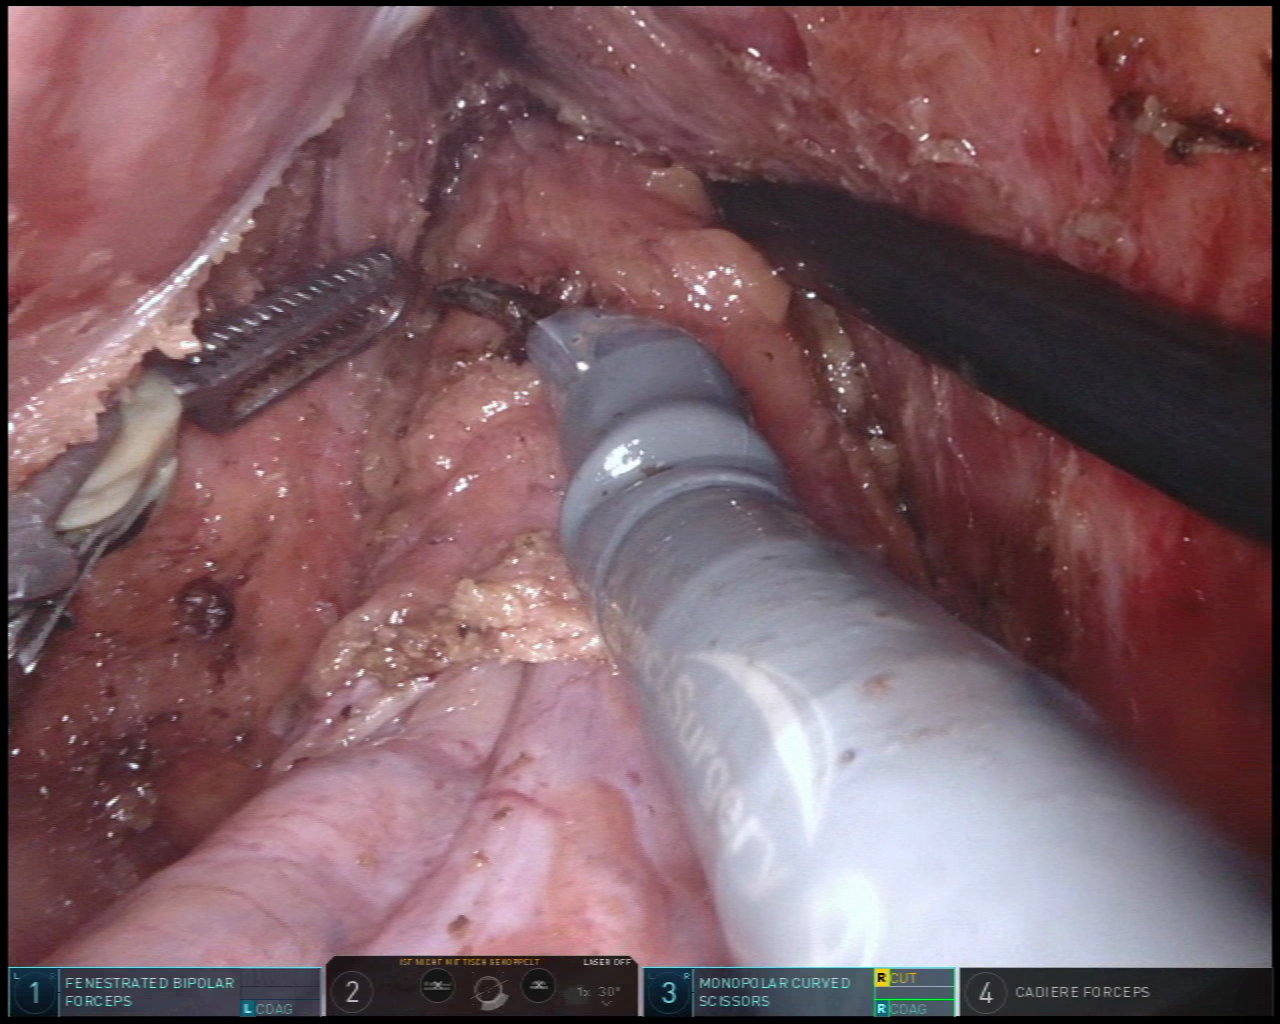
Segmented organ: vesicular_glands
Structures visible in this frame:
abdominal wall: no
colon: no
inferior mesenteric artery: no
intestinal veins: no
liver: no
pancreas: no
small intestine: no
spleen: no
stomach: no
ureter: no
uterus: no
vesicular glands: yes